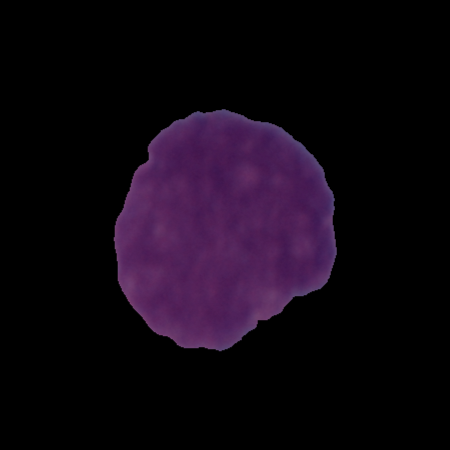
Label: cancer